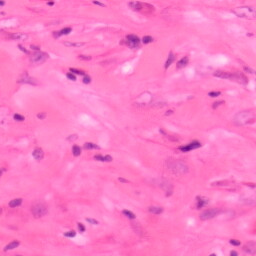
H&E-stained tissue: Colon